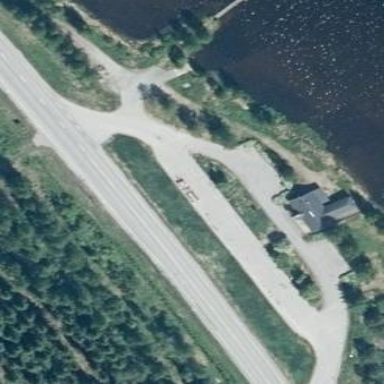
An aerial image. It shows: Rest area on the road.